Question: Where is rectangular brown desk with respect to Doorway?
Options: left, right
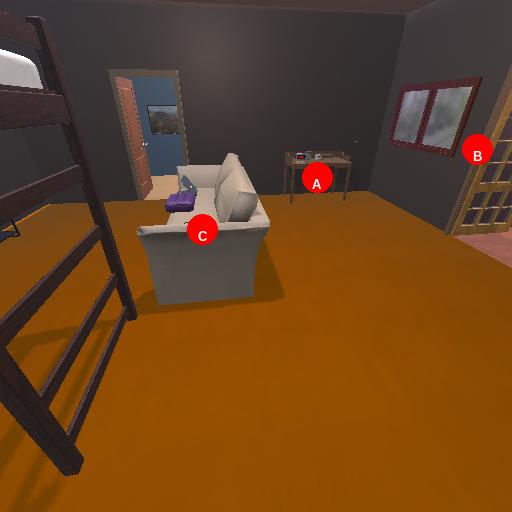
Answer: left